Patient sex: F
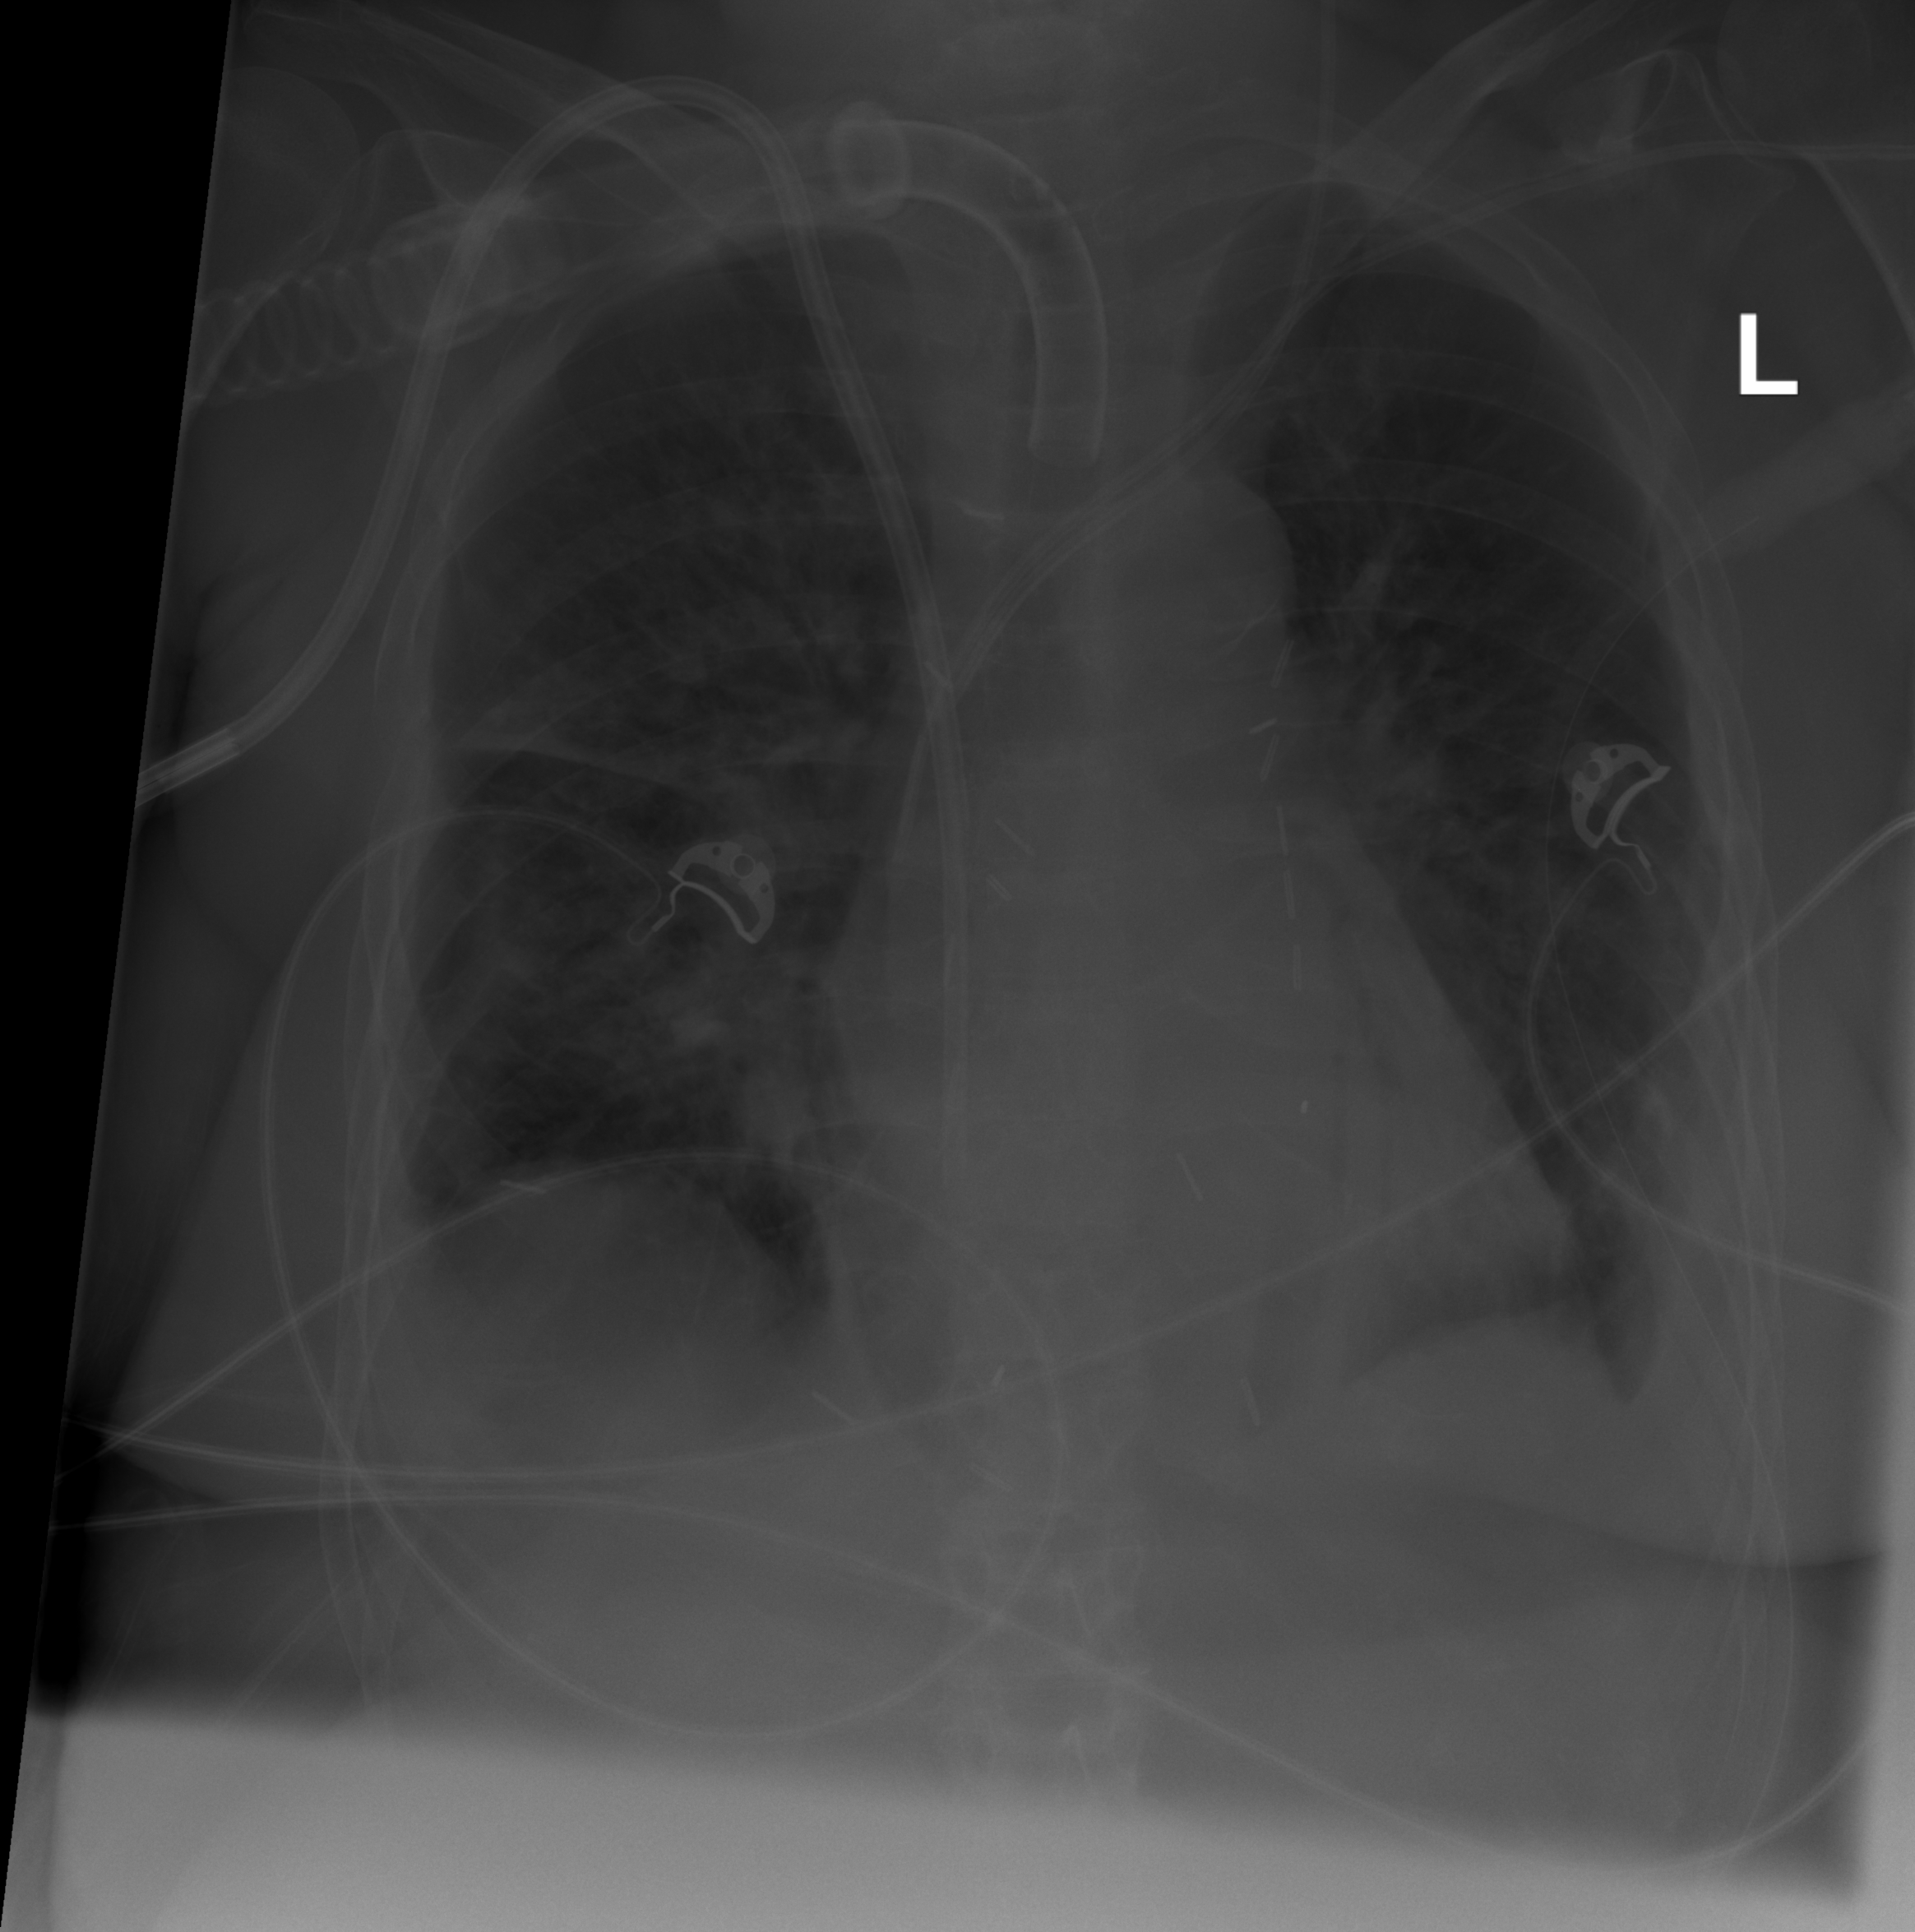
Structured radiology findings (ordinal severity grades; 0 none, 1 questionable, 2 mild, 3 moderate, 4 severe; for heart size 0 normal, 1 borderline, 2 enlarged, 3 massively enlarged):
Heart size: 0
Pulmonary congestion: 2
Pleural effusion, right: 2
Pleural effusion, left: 2
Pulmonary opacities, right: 3
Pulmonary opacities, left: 2
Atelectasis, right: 3
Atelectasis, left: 2